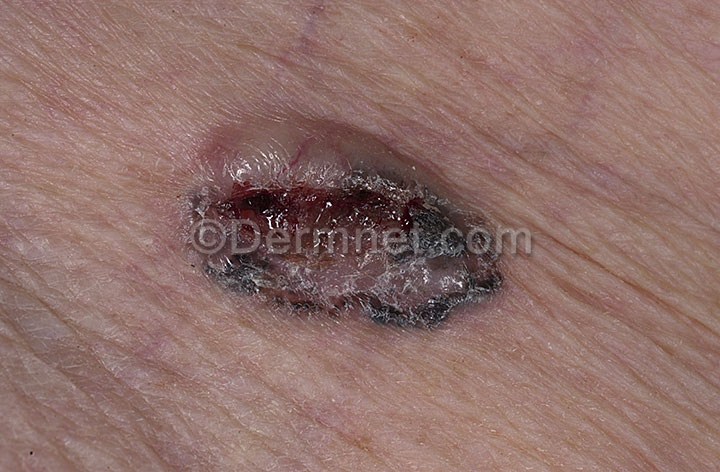
Disease: Actinic Keratosis Basal Cell Carcinoma and other Malignant Lesions